Interaction volume radius: 10 \u00c5
Interaction volume height: 30 \u00c5
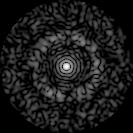
Disorder parameter: 0.8252